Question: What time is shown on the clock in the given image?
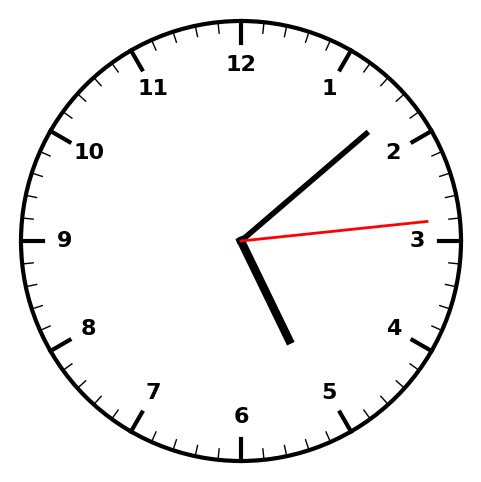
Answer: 05:08:14